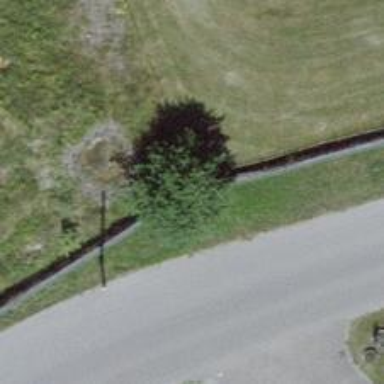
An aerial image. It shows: Wall barrier.